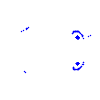
Particle: proton